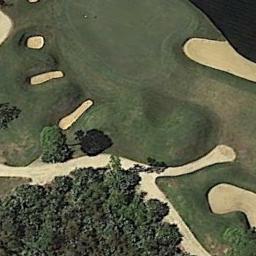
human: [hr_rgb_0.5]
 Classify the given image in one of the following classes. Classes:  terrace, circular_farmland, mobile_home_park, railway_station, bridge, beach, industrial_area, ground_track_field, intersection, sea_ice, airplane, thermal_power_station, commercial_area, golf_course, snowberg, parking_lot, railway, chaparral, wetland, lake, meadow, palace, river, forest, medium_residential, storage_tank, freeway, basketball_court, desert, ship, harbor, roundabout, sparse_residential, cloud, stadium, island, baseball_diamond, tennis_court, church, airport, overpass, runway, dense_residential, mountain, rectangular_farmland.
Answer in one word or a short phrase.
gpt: golf_course